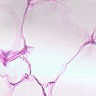
Metastatic tissue present: no